Interaction volume radius: 5 \u00c5
Interaction volume height: 20 \u00c5
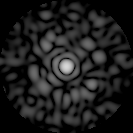
Disorder parameter: 0.798